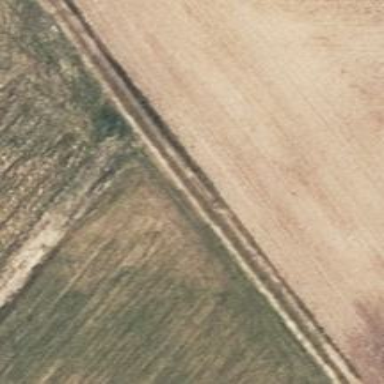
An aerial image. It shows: Track with very rough surface.